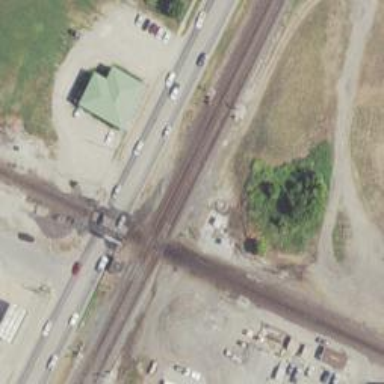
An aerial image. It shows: Railway crossing.